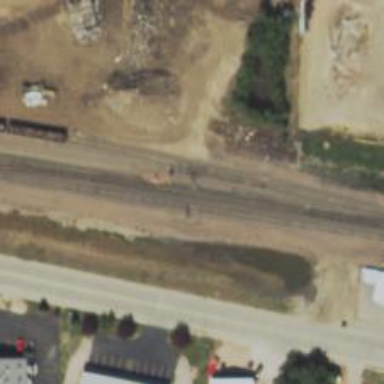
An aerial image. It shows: Railway signal.